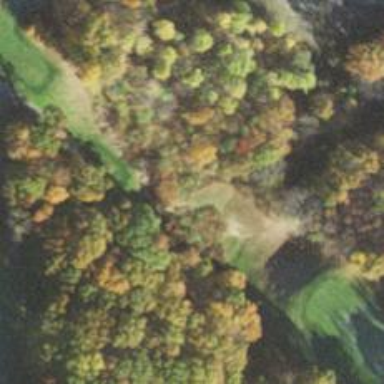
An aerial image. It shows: Golf hole.